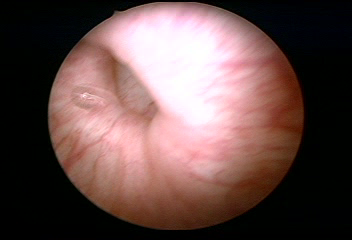
Modality: WLC
Class: Normal mucosa
Bladder cancer association: No